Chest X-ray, PA view. Patient: 35 years old, sex M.
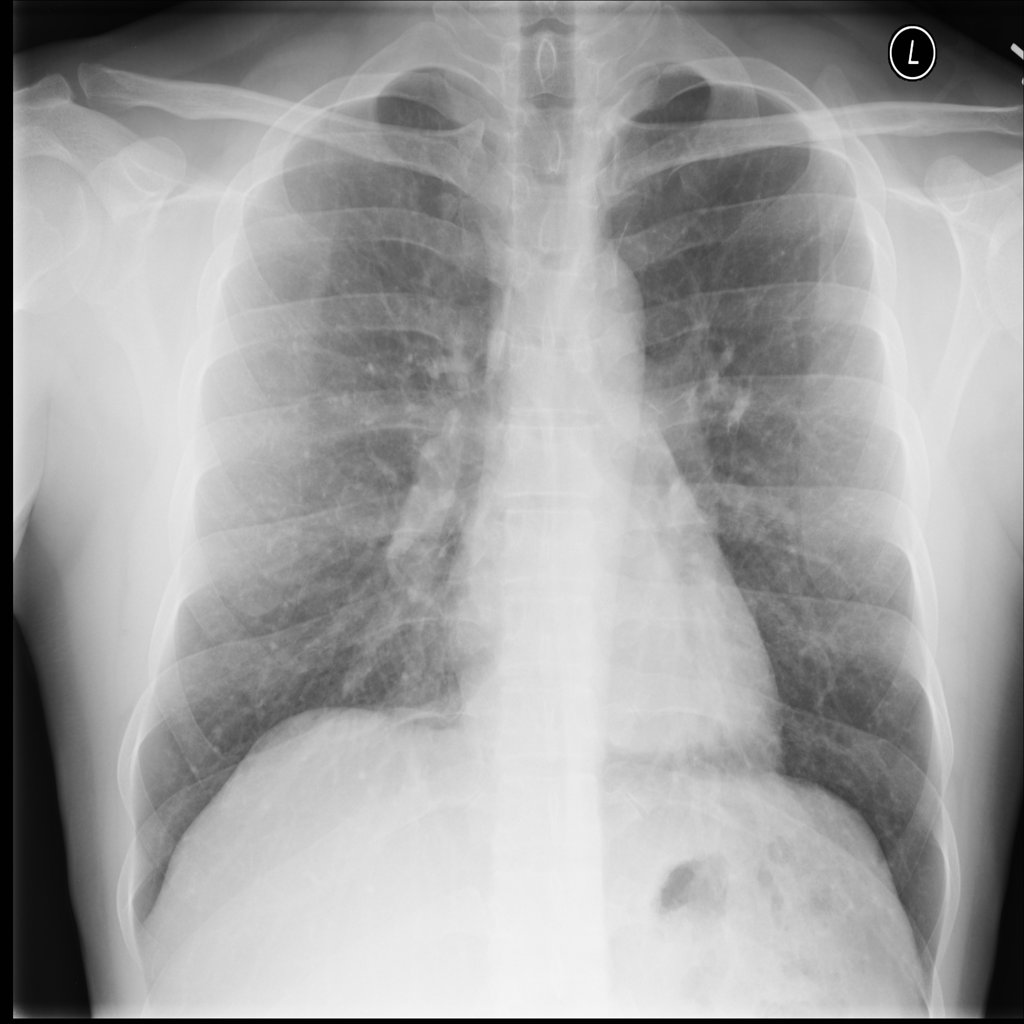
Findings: No Finding